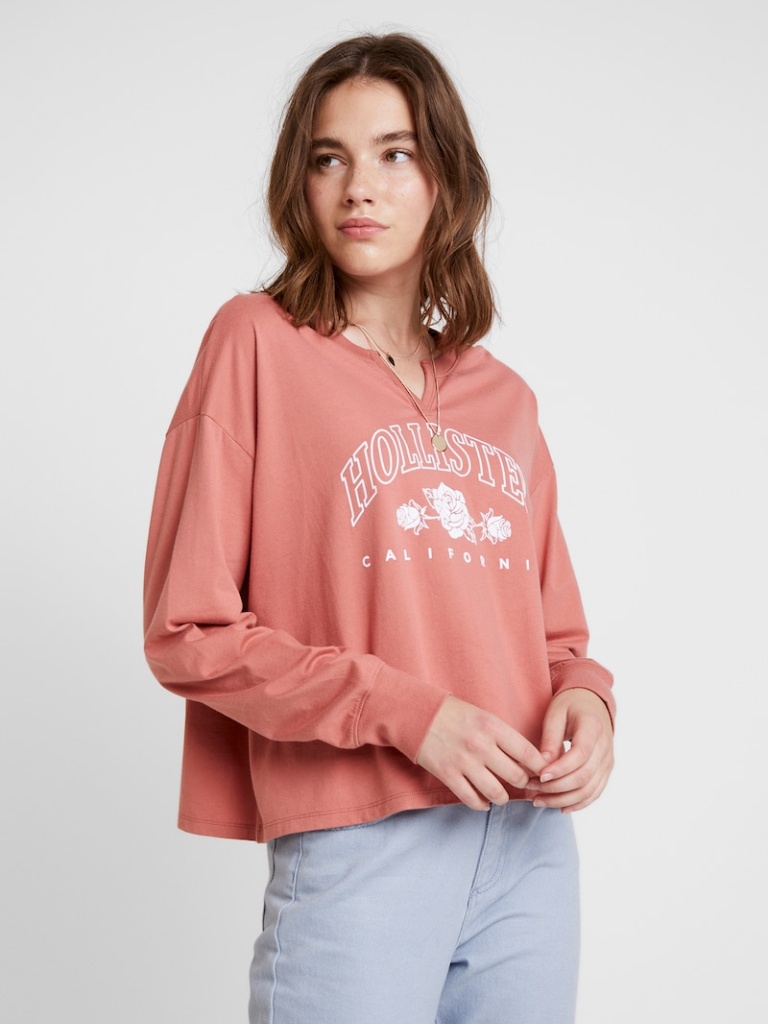
cotton relaxed a long-sleeved with the sleeves down waist length Untucked v-neck sweatshirt